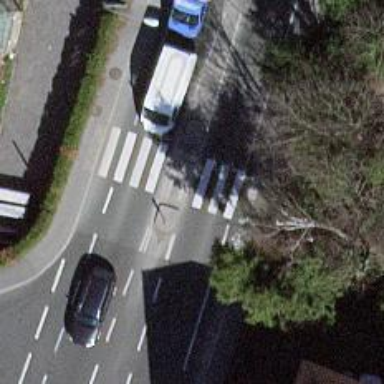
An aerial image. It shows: Uncontrolled zebra crossing with white island in between.